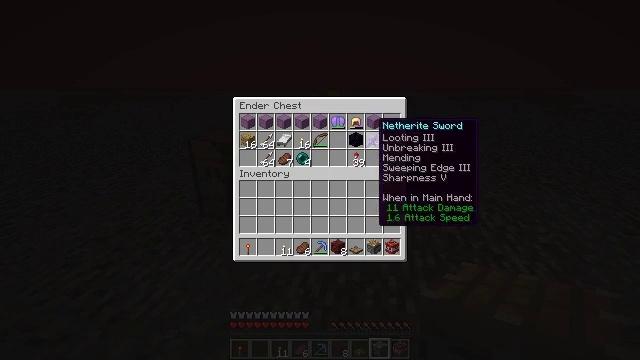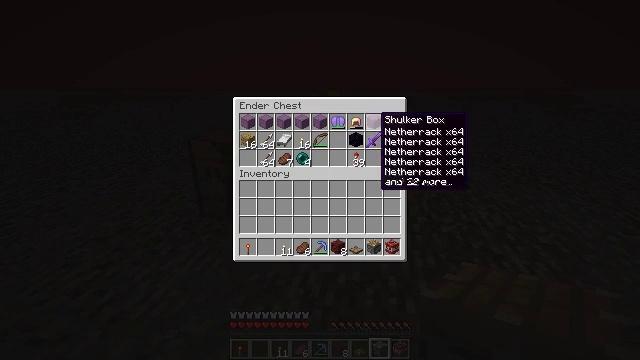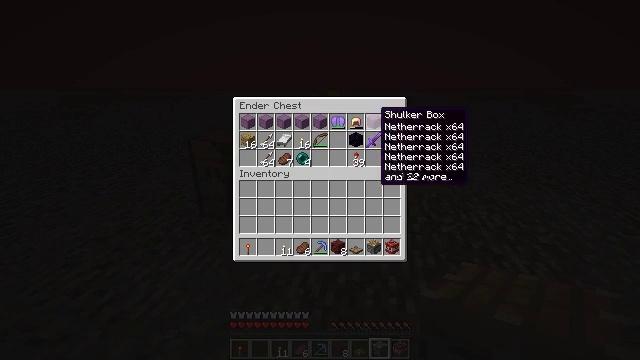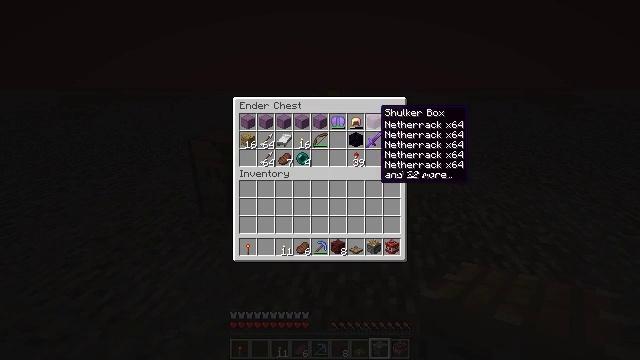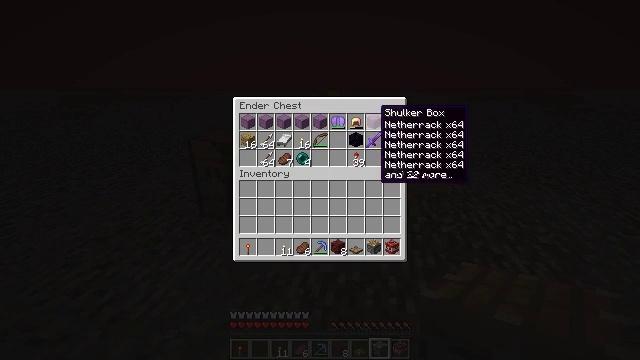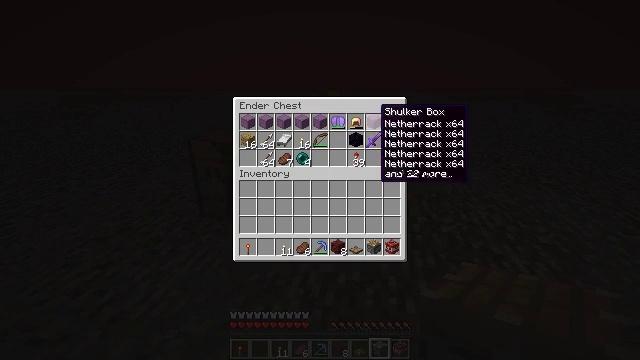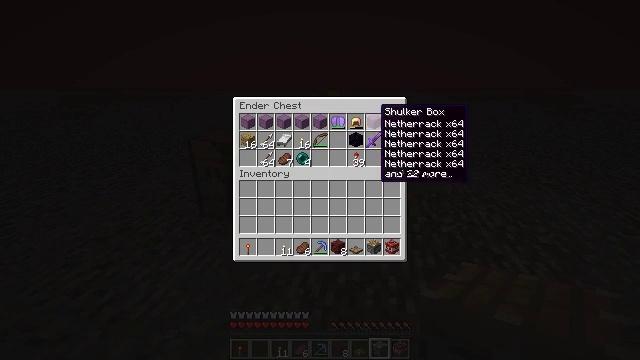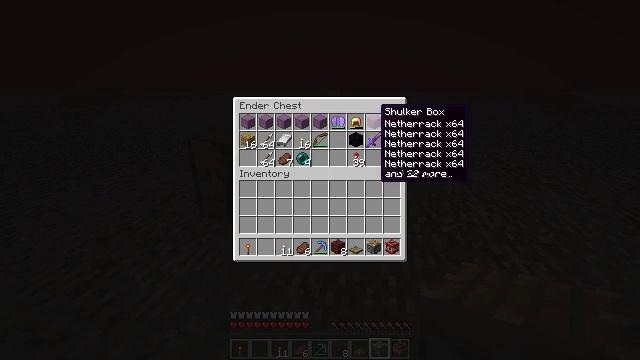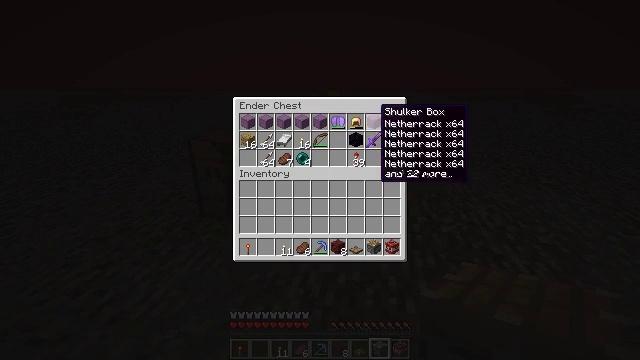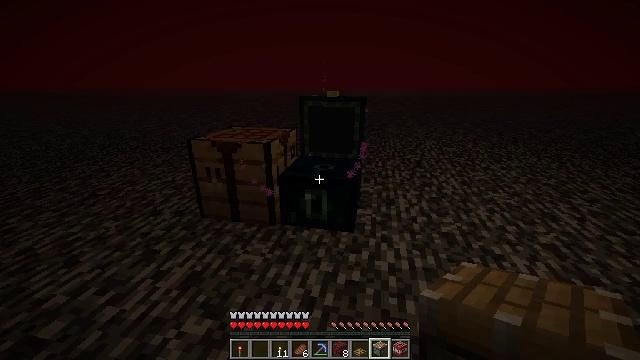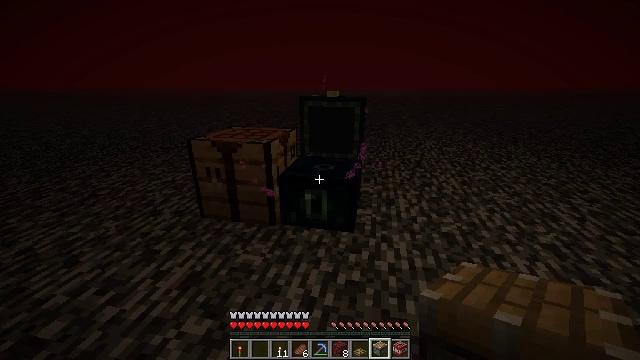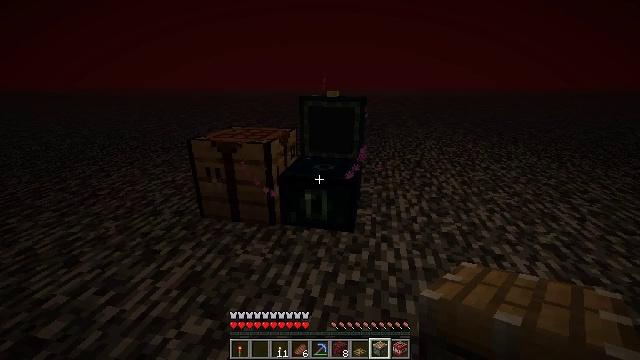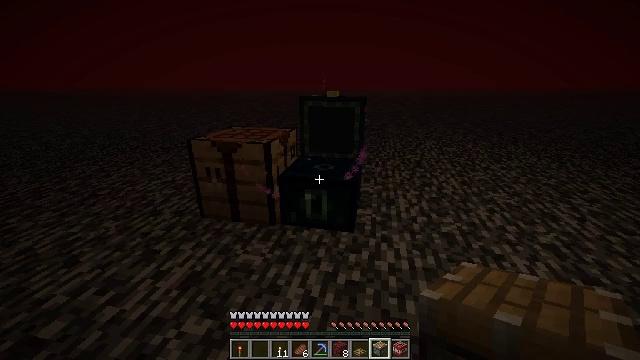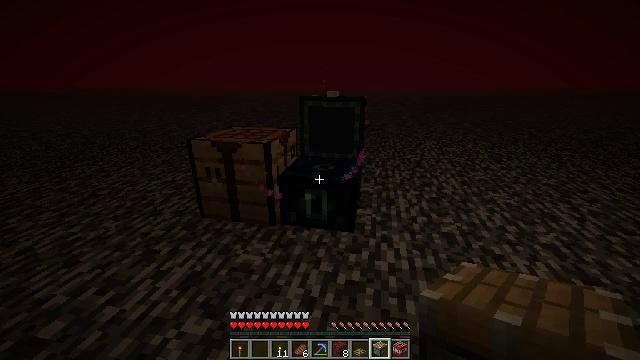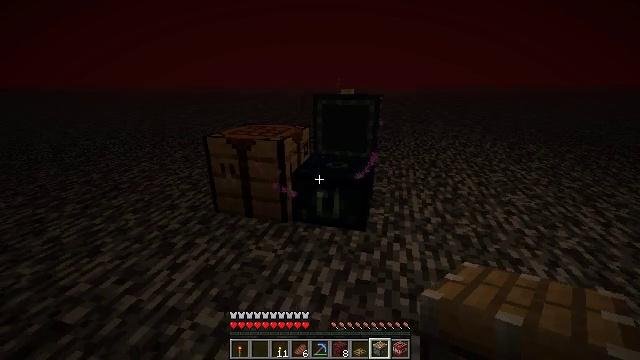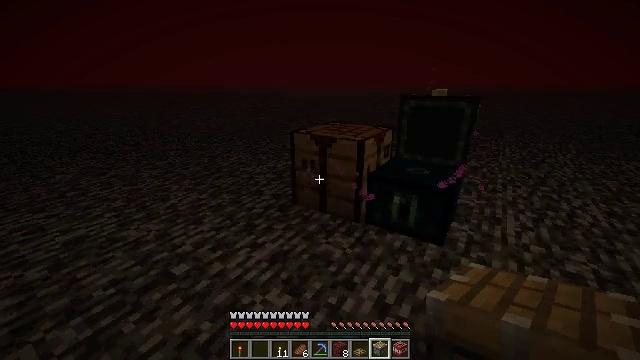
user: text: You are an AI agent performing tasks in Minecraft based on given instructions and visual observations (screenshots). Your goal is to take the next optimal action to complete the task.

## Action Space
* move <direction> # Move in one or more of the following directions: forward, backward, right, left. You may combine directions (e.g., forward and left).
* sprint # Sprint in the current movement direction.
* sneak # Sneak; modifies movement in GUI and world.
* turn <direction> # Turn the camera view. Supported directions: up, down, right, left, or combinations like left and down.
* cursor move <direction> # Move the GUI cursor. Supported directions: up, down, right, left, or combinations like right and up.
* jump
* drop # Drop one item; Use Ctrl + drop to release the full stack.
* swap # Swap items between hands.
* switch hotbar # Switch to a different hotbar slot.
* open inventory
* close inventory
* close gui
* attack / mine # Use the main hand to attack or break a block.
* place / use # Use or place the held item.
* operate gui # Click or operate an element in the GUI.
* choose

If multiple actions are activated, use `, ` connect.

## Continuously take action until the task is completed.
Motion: motion action
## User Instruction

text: Break the existing lever.
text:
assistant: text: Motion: no_op
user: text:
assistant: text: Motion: no_op
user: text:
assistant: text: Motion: no_op
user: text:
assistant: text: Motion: no_op
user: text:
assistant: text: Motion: no_op
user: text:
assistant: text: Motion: no_op
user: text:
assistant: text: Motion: no_op
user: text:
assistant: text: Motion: no_op
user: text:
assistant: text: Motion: no_op
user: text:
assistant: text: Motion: close gui
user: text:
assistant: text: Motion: open inventory
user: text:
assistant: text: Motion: no_op
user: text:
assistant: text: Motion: no_op
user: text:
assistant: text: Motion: turn left
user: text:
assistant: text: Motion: turn left
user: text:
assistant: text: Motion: turn left and up
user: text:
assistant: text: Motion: turn left and up
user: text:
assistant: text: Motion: turn left and up
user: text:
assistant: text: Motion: turn left
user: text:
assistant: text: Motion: no_op
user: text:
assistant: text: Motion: no_op
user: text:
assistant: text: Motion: turn right
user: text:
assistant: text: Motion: turn right
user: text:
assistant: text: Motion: turn left
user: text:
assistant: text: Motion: turn left and up
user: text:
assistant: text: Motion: turn left
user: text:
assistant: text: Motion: turn left and up
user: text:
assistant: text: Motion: move left
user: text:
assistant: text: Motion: move forward and move left
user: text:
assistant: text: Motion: move forward and move left